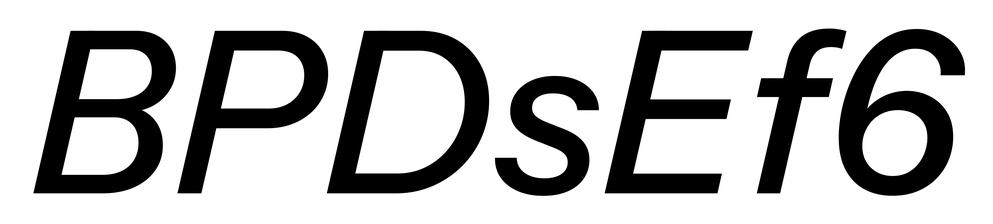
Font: InstrumentSans-Italic_Medium_Italic